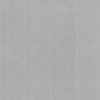
Label: dusty